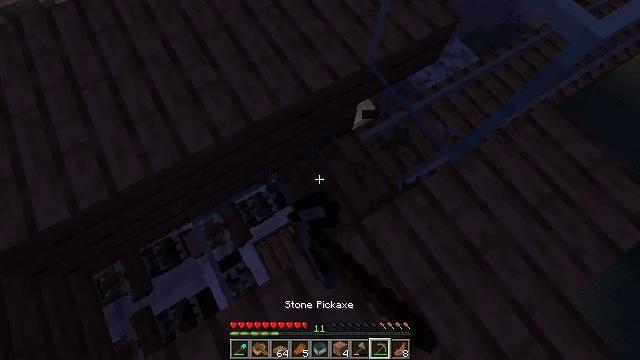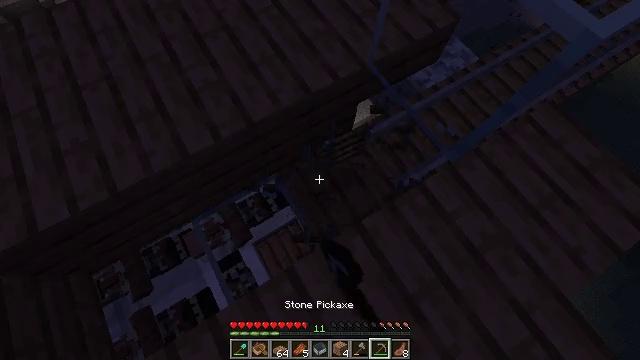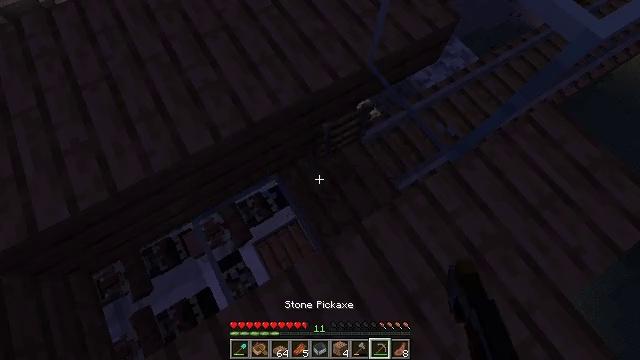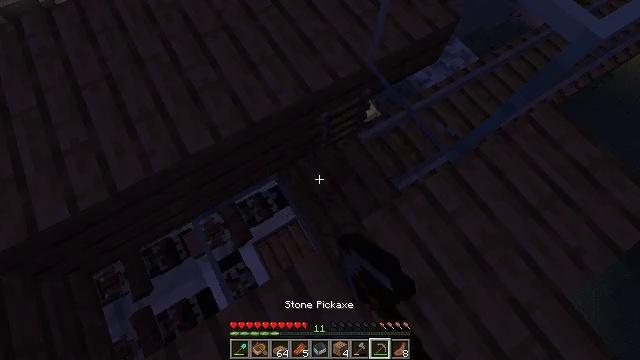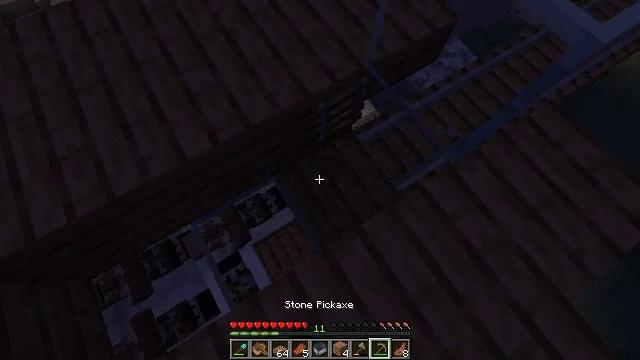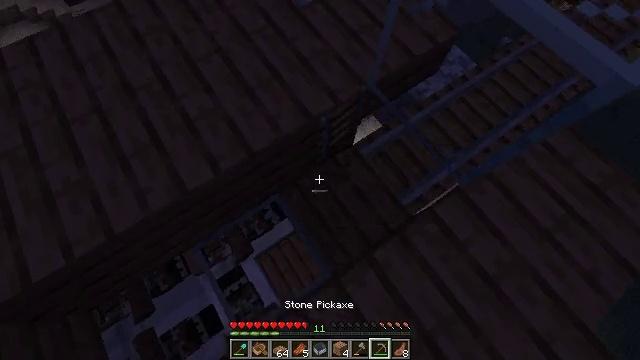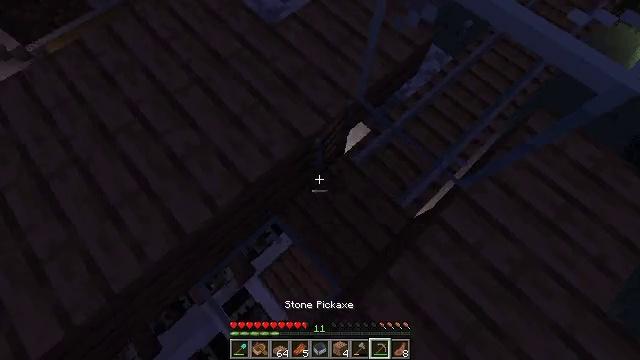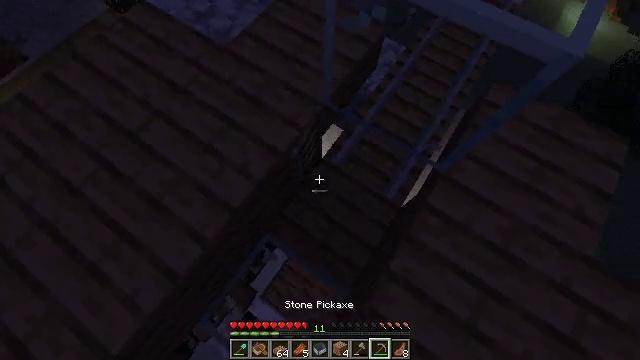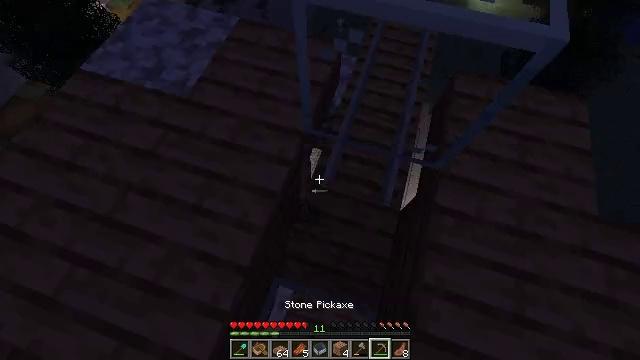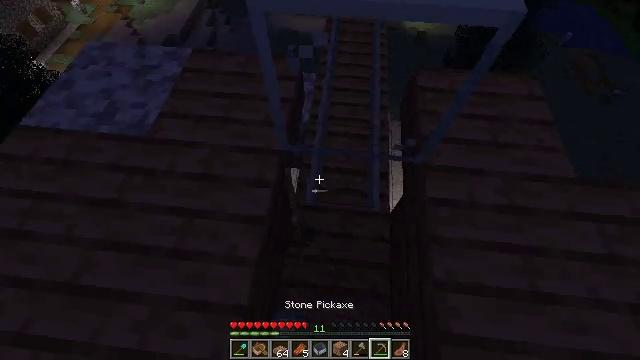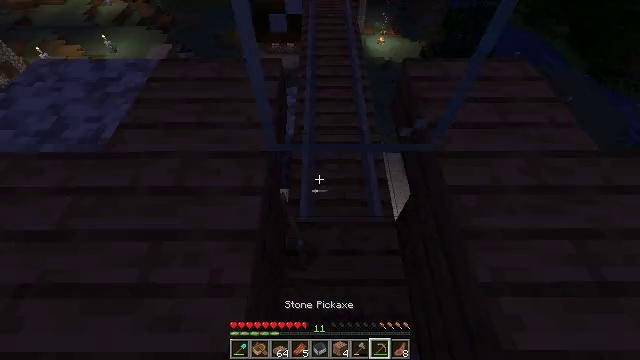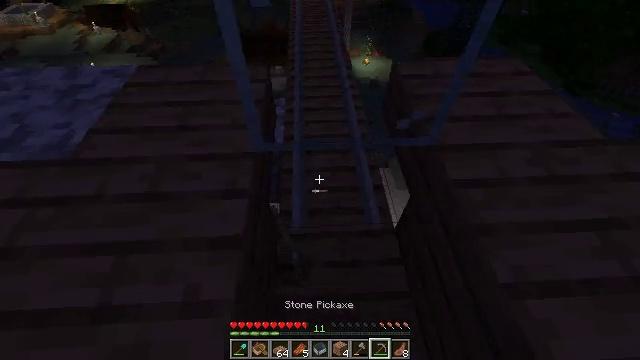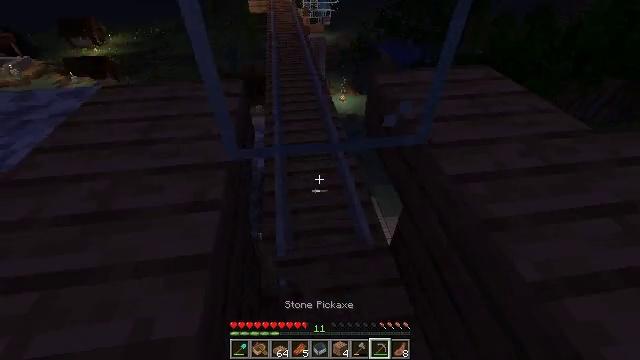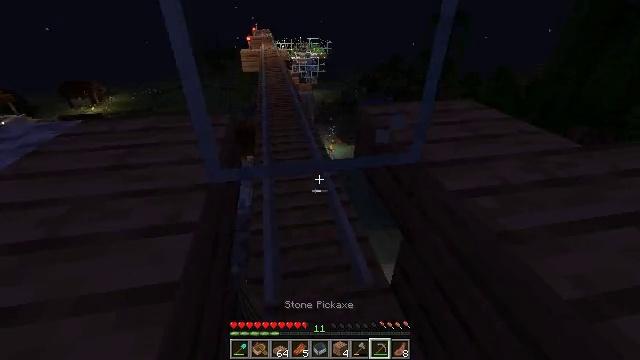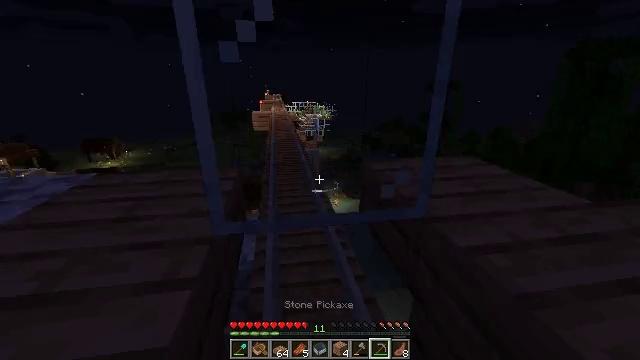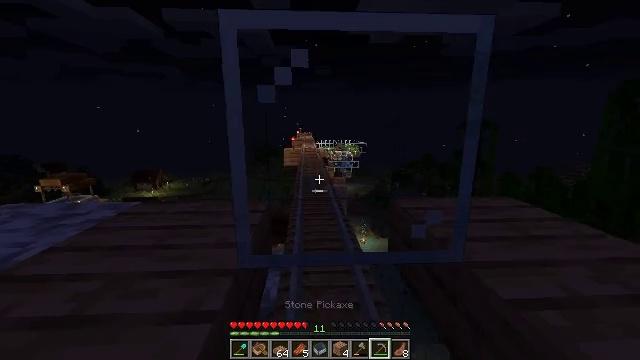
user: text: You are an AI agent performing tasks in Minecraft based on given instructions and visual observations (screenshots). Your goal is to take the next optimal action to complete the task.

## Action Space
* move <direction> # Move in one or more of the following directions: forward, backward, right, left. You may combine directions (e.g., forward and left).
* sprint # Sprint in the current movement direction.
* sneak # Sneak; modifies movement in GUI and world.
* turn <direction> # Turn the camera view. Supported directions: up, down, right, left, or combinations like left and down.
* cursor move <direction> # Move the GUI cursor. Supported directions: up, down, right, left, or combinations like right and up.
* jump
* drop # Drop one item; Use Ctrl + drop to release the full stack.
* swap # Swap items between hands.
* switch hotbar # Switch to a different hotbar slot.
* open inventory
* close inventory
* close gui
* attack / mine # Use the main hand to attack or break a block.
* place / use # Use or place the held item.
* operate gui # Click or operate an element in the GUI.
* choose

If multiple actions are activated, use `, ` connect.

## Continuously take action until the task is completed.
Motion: motion action
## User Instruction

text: Break the glass block.
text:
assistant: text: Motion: attack / mine
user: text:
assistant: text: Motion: attack / mine
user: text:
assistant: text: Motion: attack / mine
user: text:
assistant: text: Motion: move forward, attack / mine
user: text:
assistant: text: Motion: move forward and move left, turn right
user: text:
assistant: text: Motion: move forward and move left, turn right
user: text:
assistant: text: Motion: move forward and move left, turn right
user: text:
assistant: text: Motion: turn right and up
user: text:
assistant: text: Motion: turn right and up
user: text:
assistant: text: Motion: turn right and up
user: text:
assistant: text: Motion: turn right and up
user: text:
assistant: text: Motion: turn right and up
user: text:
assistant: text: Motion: turn right and up
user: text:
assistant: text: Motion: turn left and up
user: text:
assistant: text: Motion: turn left and up
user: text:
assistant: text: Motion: turn left, attack / mine
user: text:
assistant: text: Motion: attack / mine
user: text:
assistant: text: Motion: attack / mine
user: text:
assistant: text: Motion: attack / mine
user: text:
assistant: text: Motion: turn right and up, attack / mine
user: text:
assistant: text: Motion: attack / mine
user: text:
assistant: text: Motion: attack / mine
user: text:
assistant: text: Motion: attack / mine
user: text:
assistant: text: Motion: attack / mine
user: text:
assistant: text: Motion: attack / mine
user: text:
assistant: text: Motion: attack / mine
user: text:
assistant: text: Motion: attack / mine
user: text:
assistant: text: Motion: attack / mine
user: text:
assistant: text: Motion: attack / mine